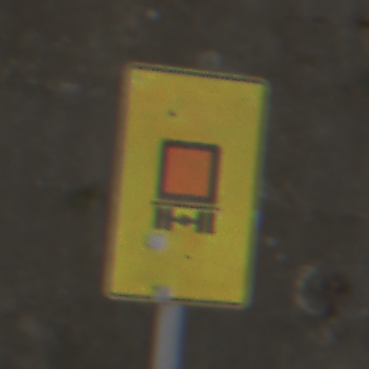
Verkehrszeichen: KennzeichnungspflichtigeFahrzeugeGefaehrlicheGueterOhnePfeilsymbol
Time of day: MorningAfternoon
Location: Outdoor (Suburban)
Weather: PartlyCloudy
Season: NotSpecified
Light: Natural